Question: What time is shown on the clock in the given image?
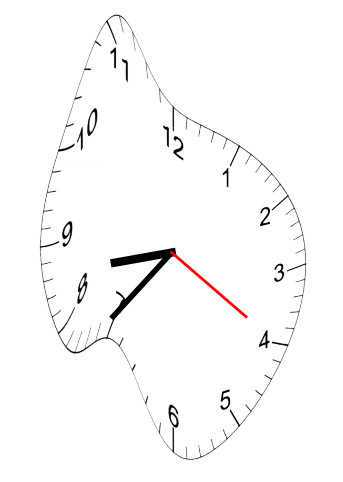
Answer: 08:36:20